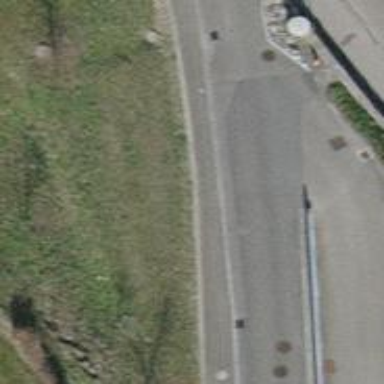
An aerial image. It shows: Sidewalk.